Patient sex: M
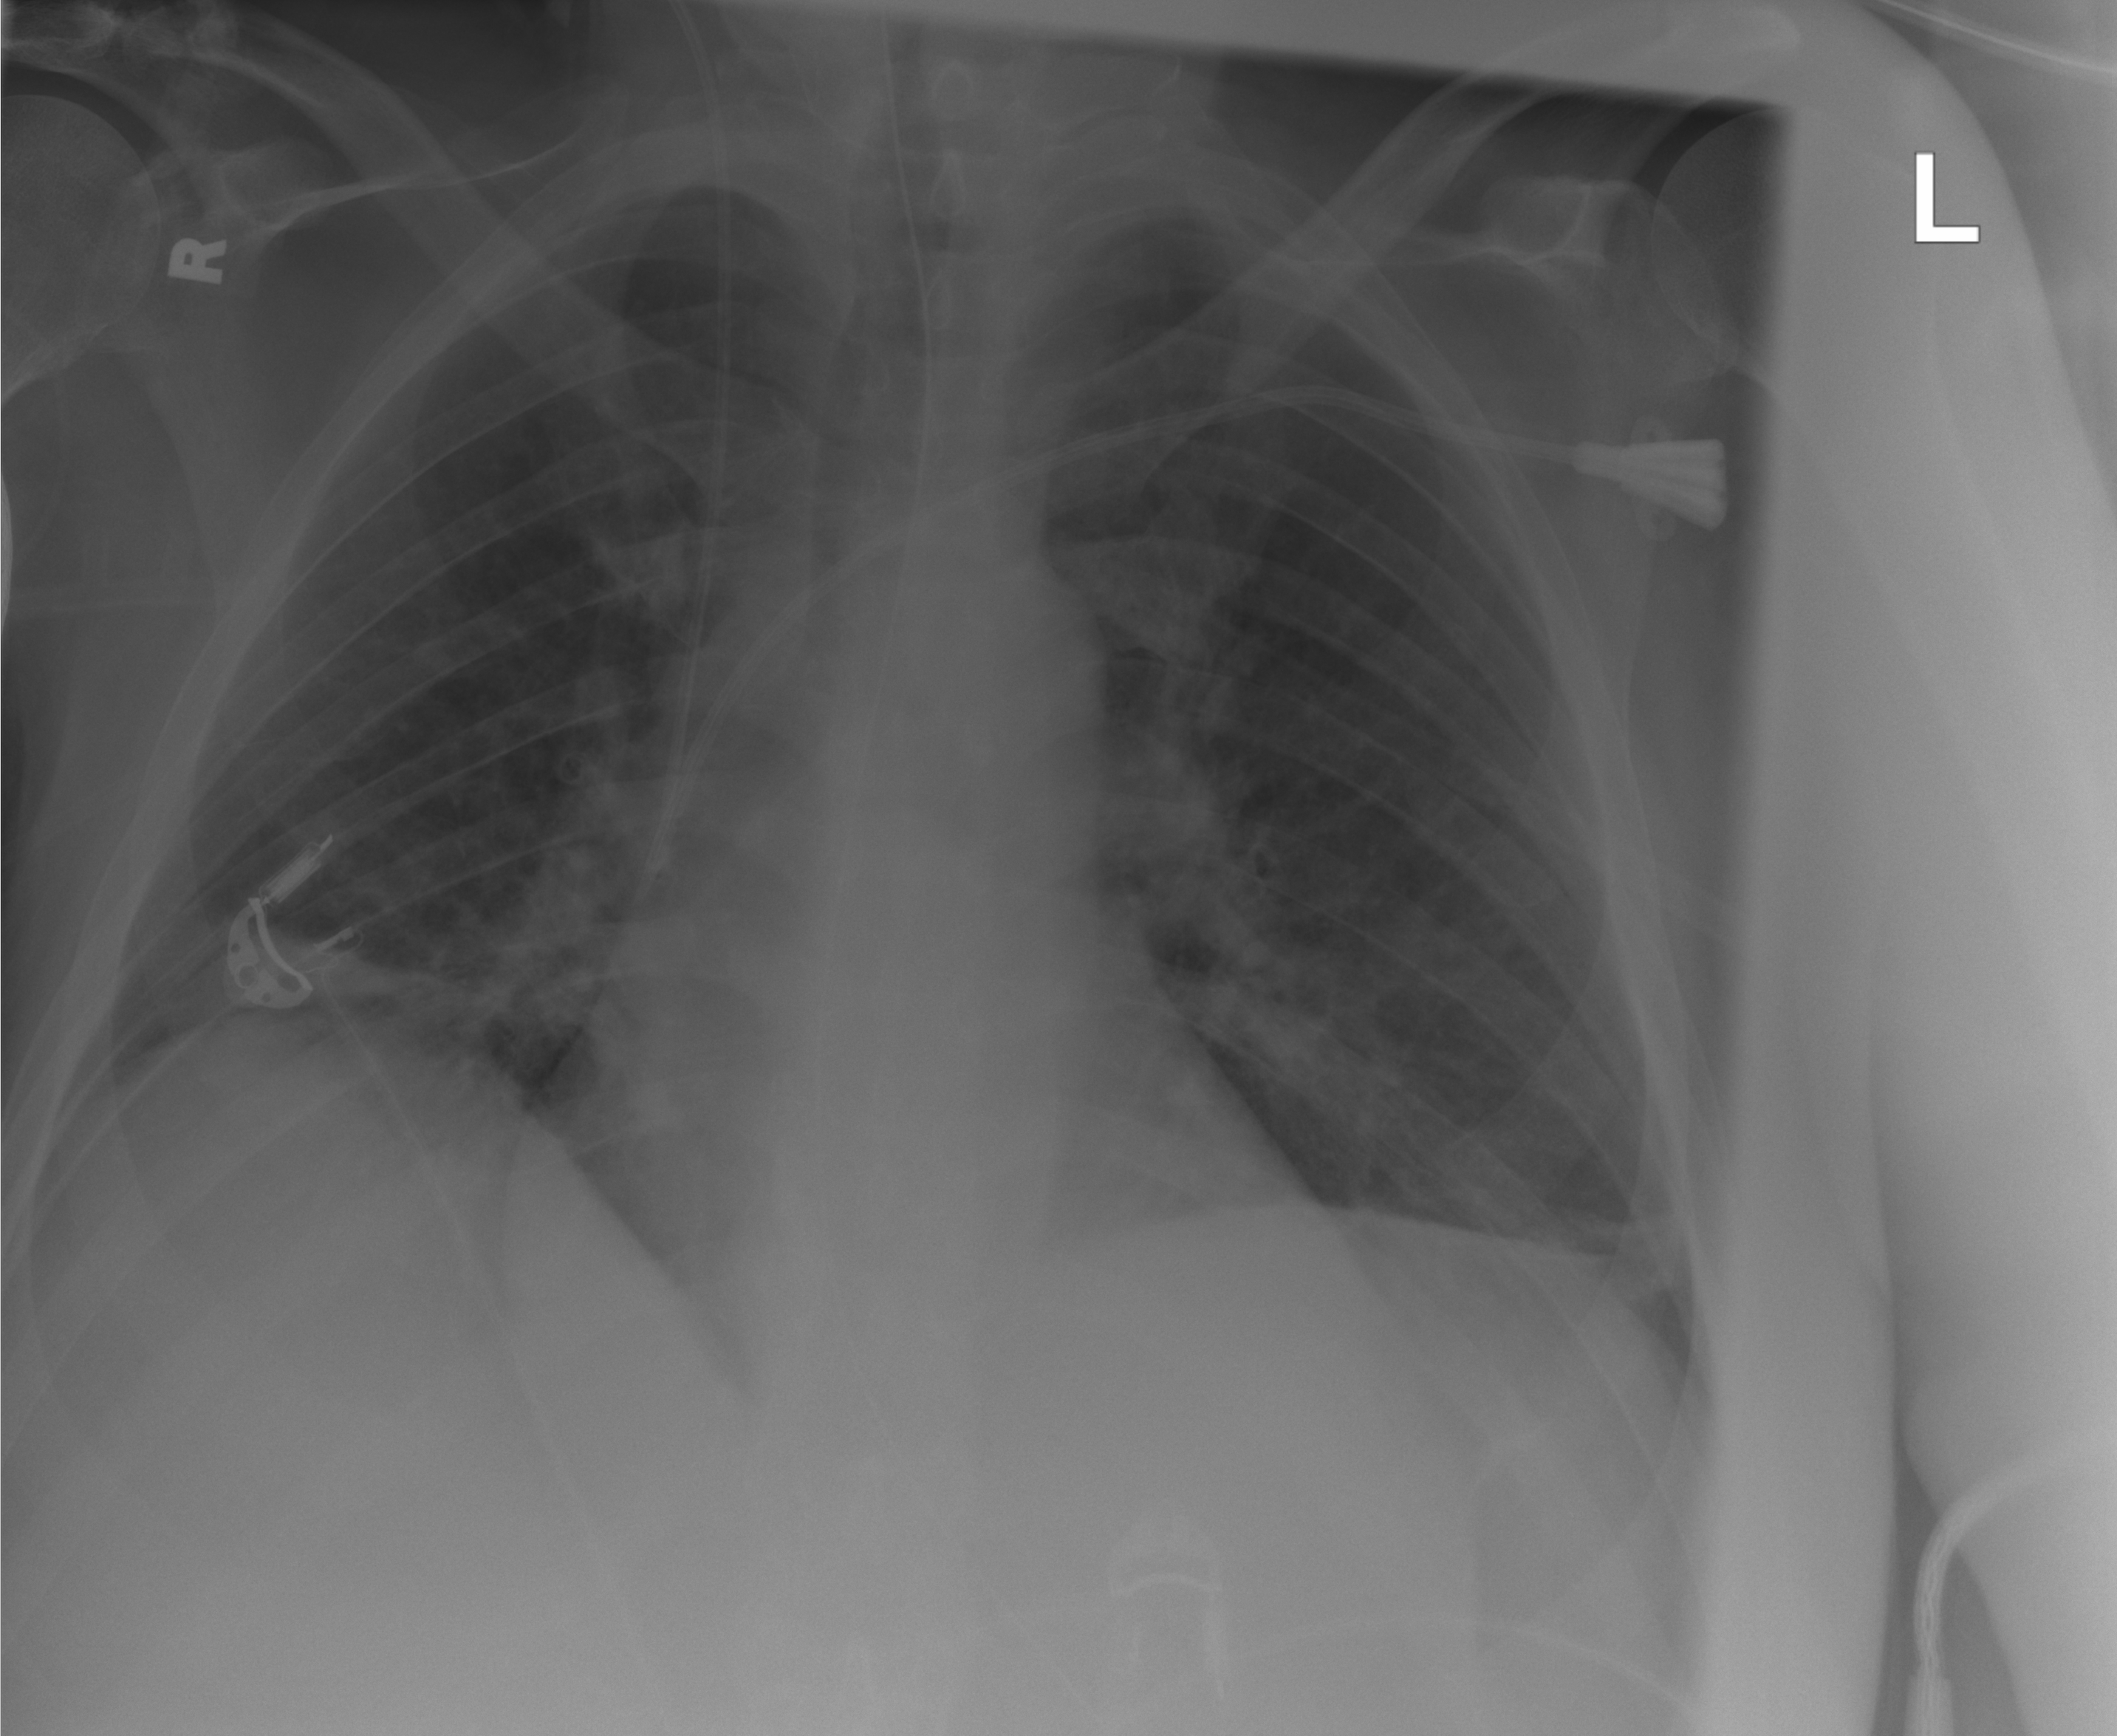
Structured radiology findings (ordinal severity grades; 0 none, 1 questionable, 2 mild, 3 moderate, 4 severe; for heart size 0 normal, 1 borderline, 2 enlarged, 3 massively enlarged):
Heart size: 2
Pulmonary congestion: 2
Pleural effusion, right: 0
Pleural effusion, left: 0
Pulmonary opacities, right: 0
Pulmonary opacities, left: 0
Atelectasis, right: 1
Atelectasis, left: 1